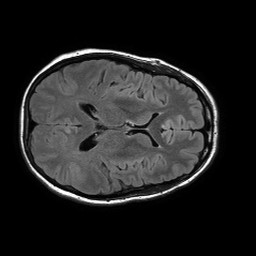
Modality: FLAIR
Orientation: axial
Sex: female
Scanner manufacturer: philips
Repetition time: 11 s
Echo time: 0.125 s